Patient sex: M
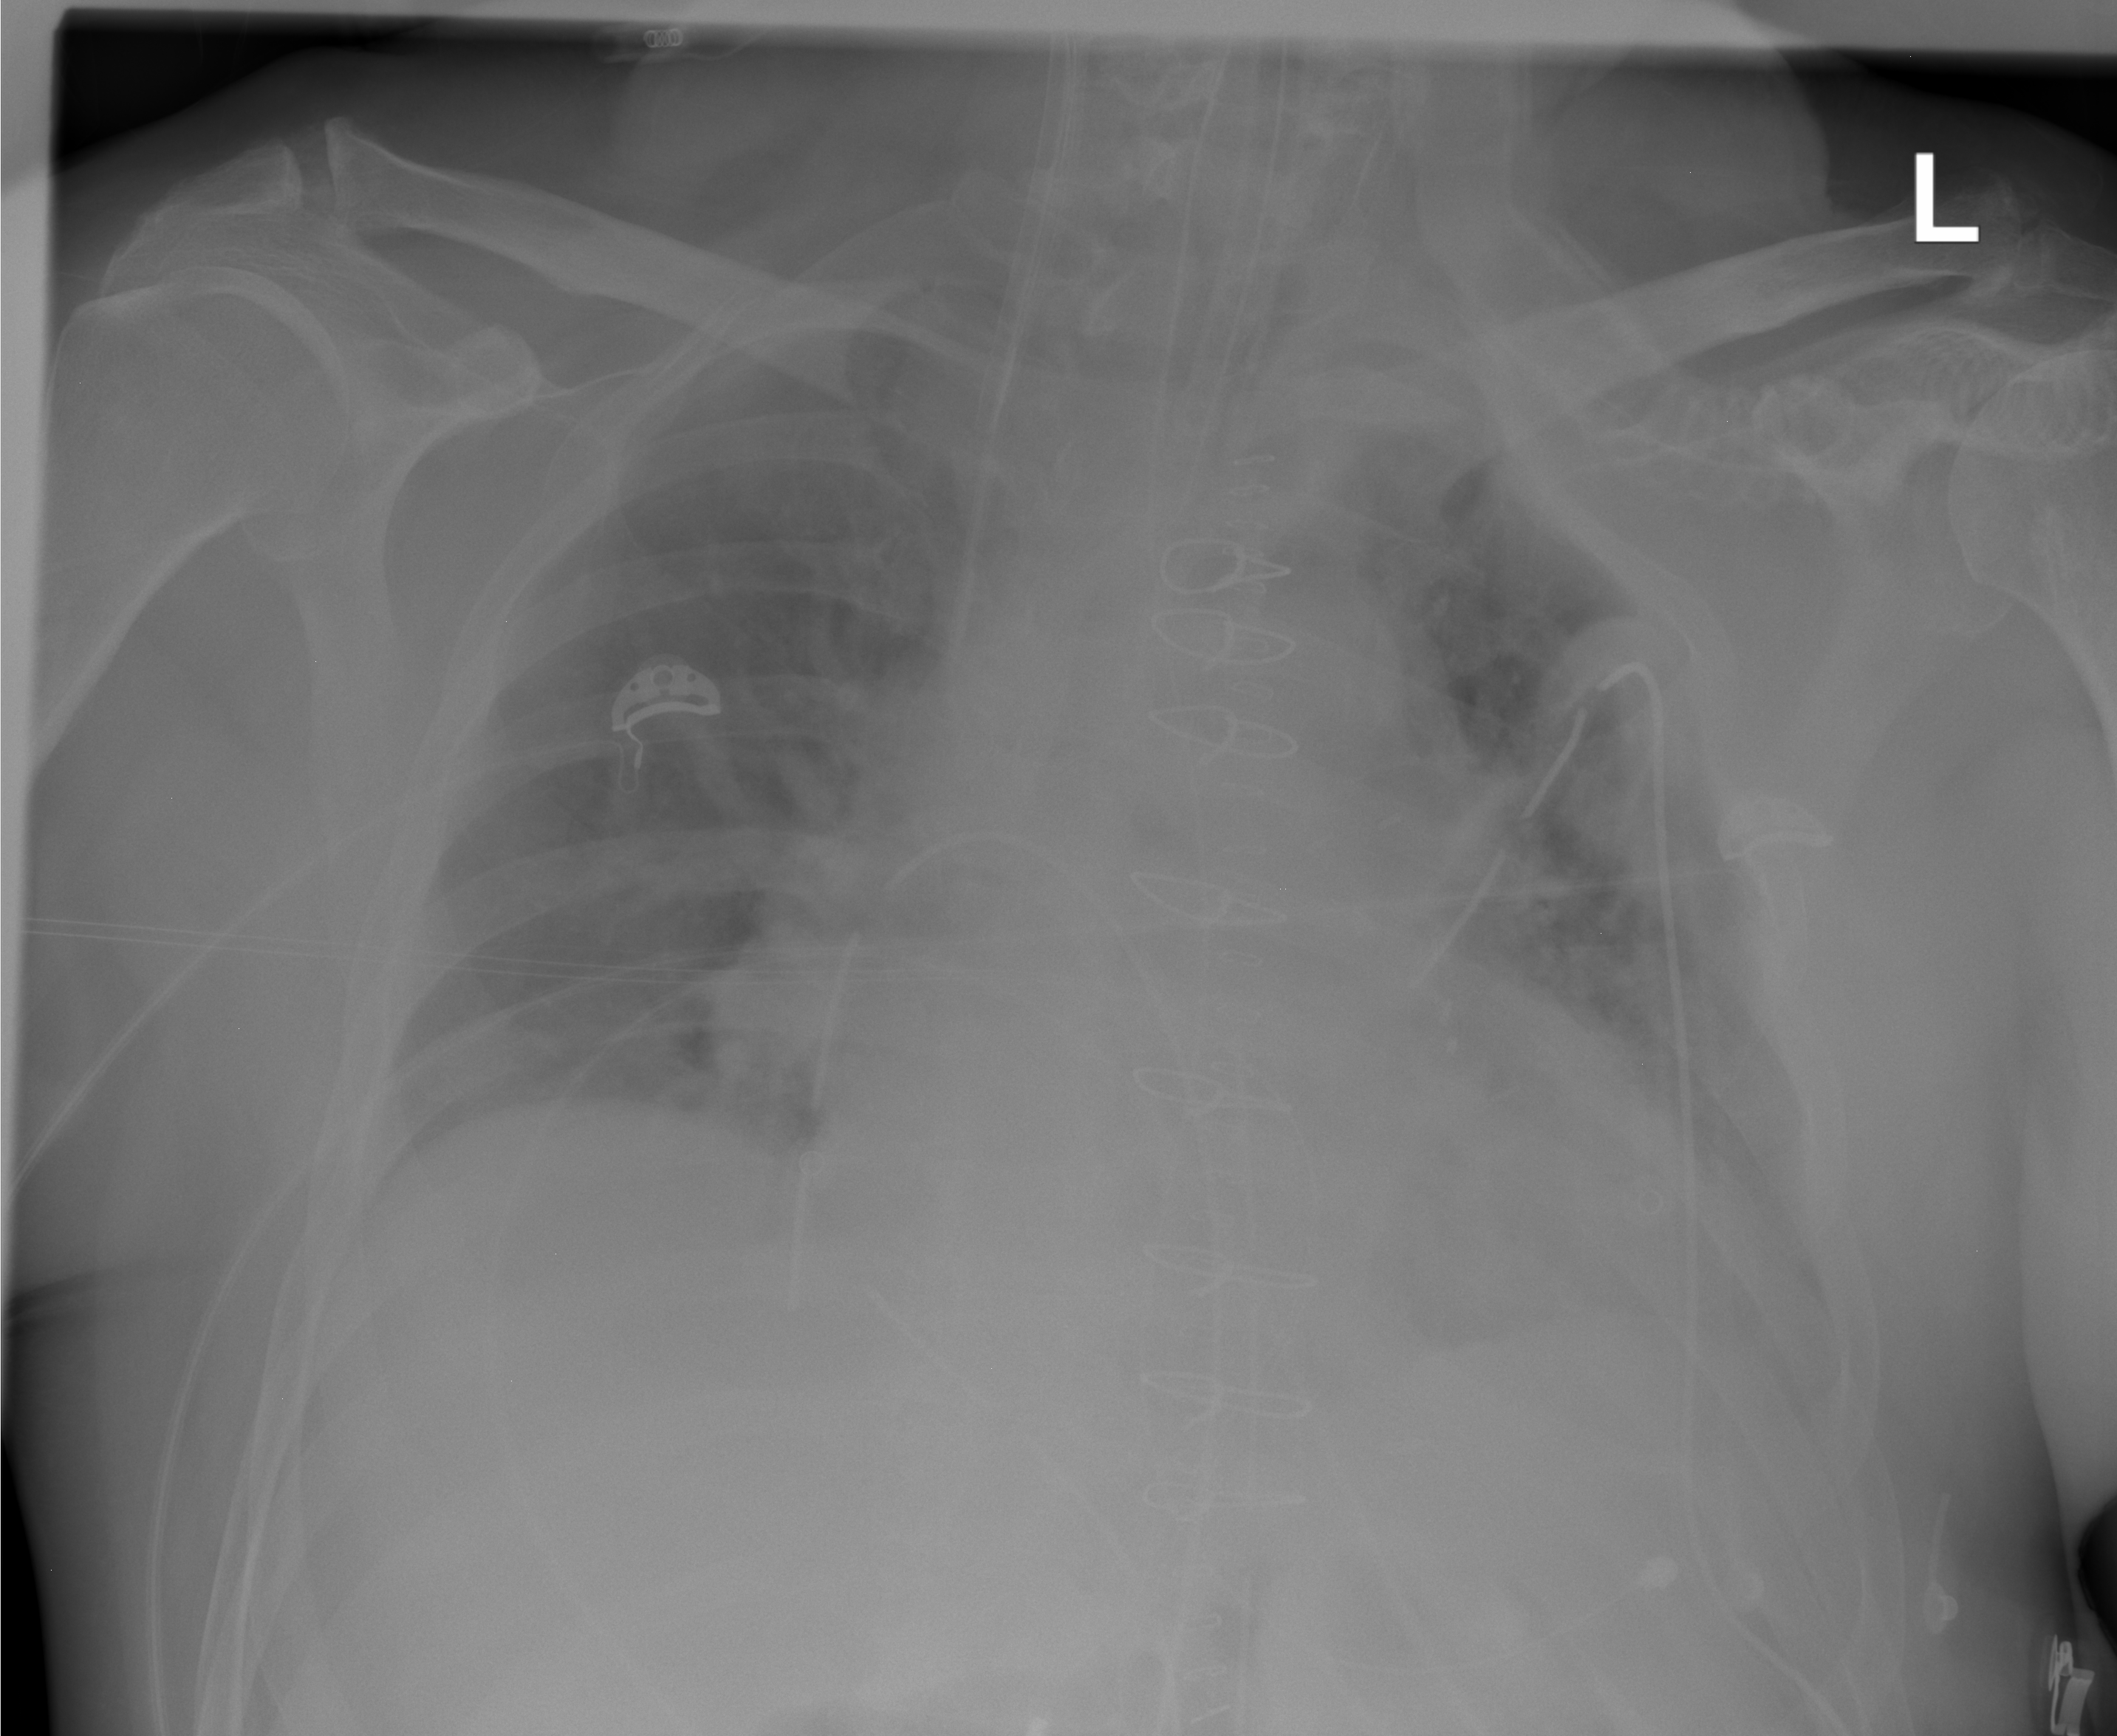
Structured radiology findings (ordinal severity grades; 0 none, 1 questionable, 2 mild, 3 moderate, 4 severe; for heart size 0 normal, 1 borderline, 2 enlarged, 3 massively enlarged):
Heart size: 2
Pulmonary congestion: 2
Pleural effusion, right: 0
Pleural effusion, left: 1
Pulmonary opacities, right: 1
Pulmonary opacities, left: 1
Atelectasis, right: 1
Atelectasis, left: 2